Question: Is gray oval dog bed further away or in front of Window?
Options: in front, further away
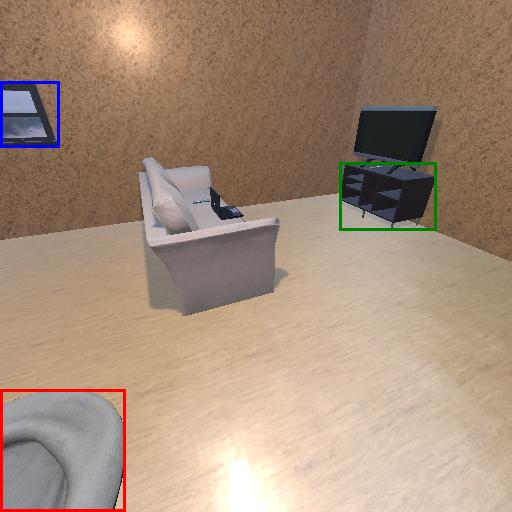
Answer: in front